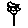
Label: flower